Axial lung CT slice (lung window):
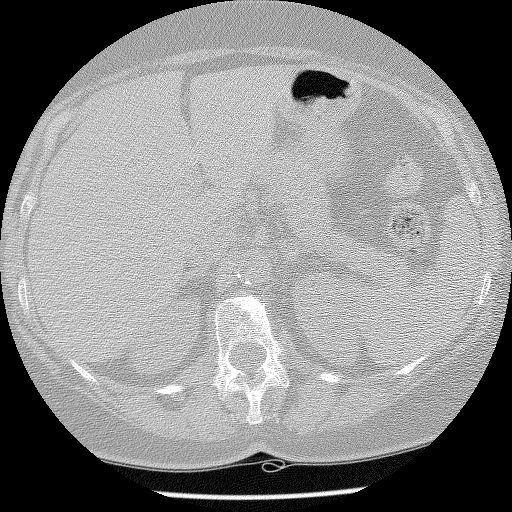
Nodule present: no